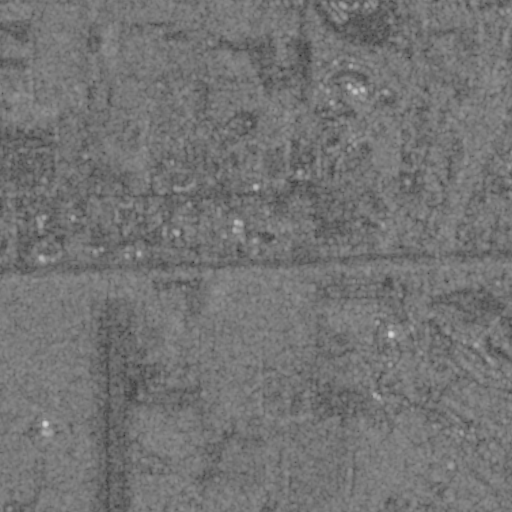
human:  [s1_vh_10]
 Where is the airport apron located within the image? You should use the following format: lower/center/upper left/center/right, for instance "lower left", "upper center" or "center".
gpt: The airport apron is located in the lower left of the image.
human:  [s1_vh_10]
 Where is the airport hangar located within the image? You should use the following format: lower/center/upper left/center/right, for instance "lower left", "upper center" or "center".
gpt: The airport hangar is located in the lower left of the image.
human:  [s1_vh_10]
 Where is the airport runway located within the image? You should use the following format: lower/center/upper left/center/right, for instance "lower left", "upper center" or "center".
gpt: The airport runway is located in the lower left of the image.
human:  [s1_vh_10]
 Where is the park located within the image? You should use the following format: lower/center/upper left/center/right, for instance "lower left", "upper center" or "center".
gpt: The park is located in the lower right of the image.
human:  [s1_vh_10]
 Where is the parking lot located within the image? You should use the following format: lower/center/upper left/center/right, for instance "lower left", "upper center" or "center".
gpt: The parking lot is located in the lower left of the image.
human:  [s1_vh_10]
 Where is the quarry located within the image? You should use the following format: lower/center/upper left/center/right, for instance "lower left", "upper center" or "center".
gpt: There is no quarry in the image.

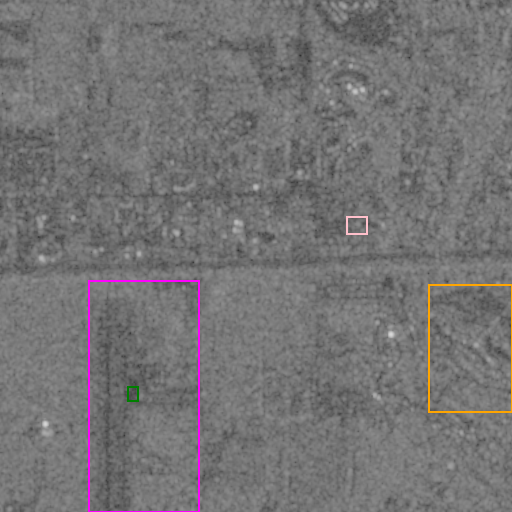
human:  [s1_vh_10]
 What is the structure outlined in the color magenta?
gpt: The structure outlined in magenta is an airport.
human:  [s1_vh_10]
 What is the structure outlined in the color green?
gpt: The structure outlined in green is an airport apron.
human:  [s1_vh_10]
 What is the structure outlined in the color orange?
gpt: The structure outlined in orange is a park.
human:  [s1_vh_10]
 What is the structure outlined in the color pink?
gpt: The structure outlined in pink is a building.
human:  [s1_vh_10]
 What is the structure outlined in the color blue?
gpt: There is no blue outline.